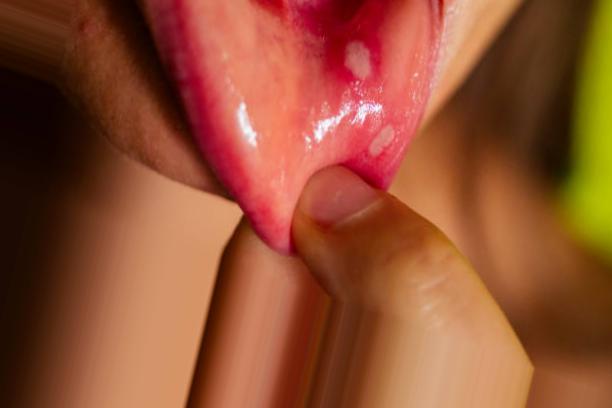
Condition: Mouth Ulcer